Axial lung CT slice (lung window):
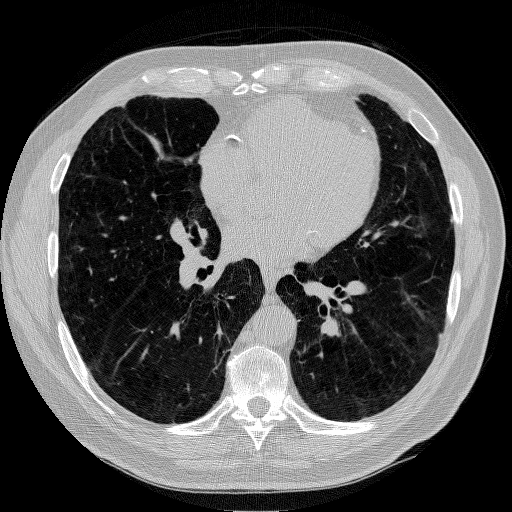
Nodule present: no